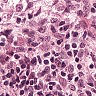
Metastatic tissue present: no